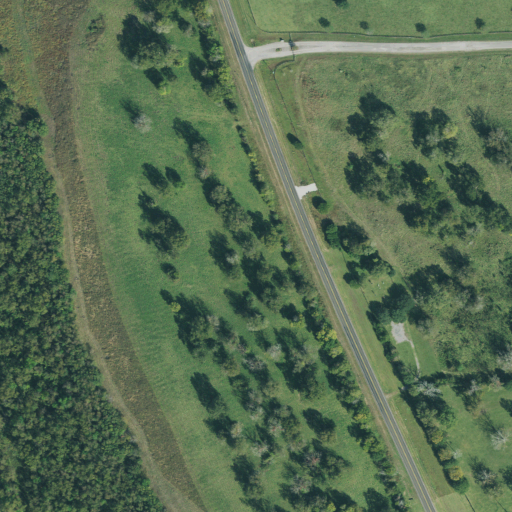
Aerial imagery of cliff(s) in Texas named Graveyard Hill containing pasture, woody wetlands, open development, herbaceous wetlands, low intensity development, and medium intensity development